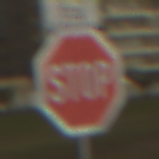
Verkehrszeichen: Stop
Zusatzzeichen oben: RichtungsangabeDurchPfeile9
Umgebung: Outdoor, Suburban
Tageszeit: MorningAfternoon
Wetter: PartlyCloudy
Licht: Natural
Jahreszeit: NotSpecified
Kontrast: HighContrast